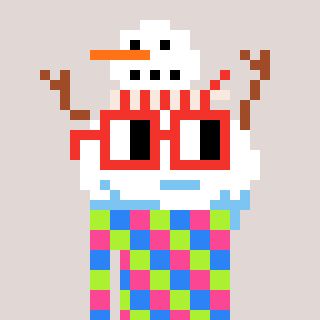
a pixel art character with square red glasses, a snowman-shaped head and a grayscale-colored body on a warm background